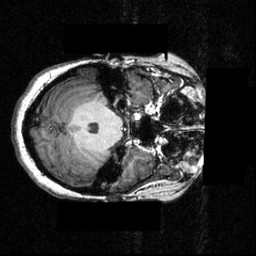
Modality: T1w
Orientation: axial
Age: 20
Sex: female
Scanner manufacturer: siemens
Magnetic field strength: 3.951 T
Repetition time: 1.5 s
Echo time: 0.00335 s